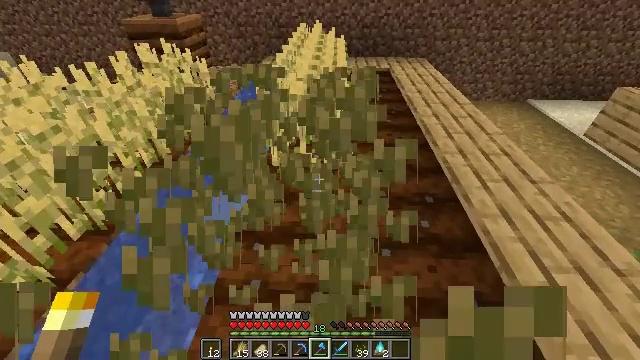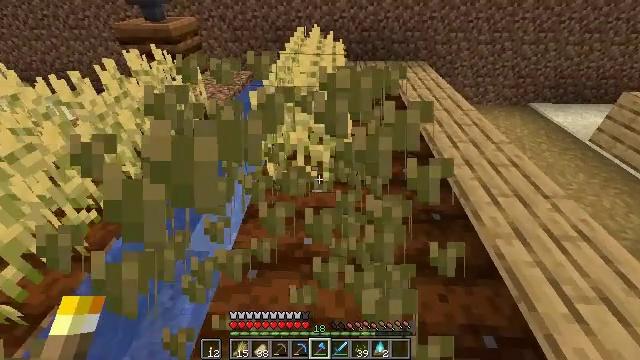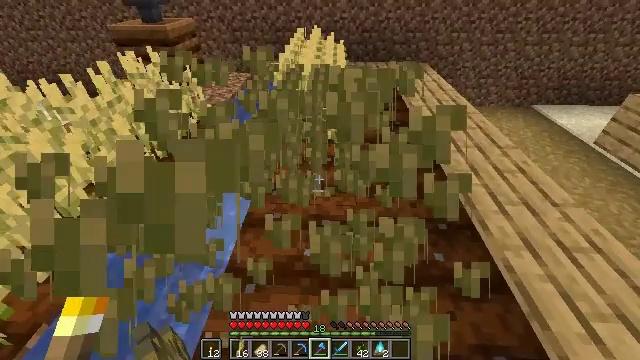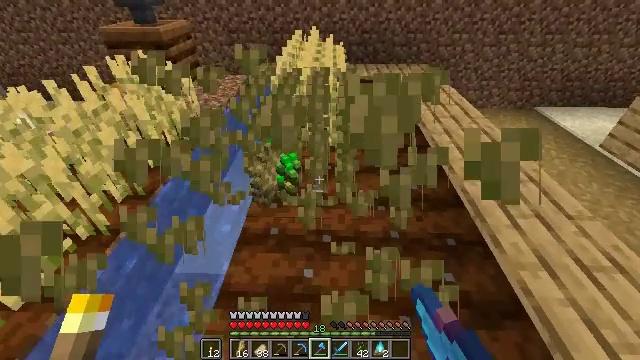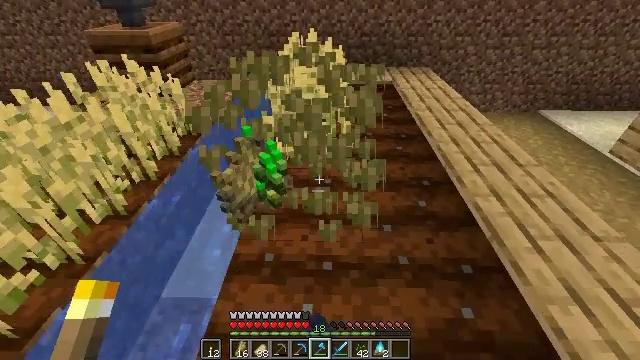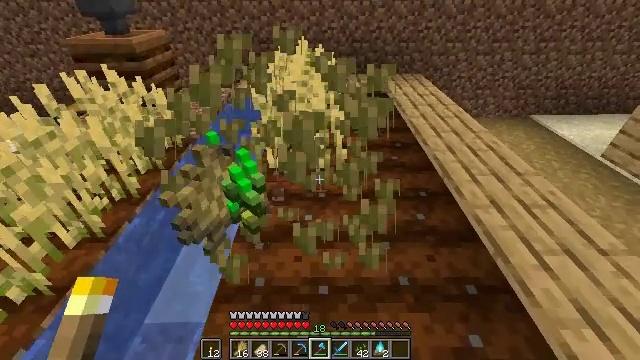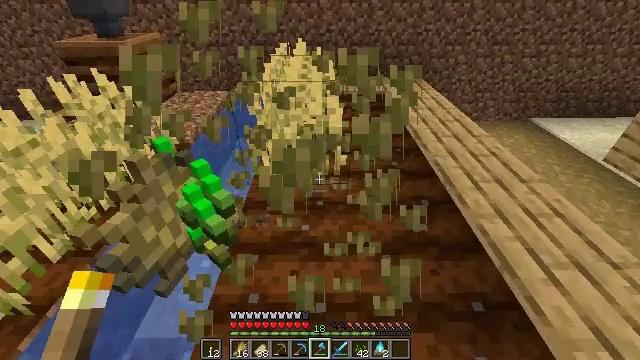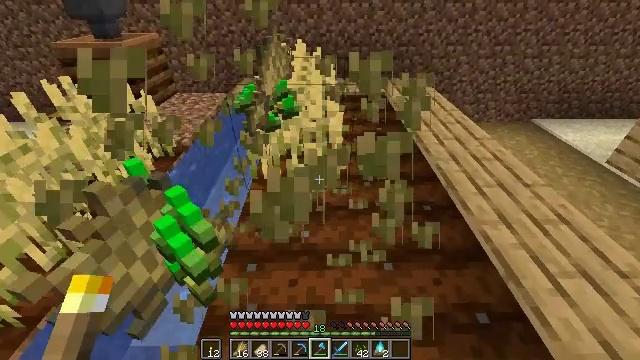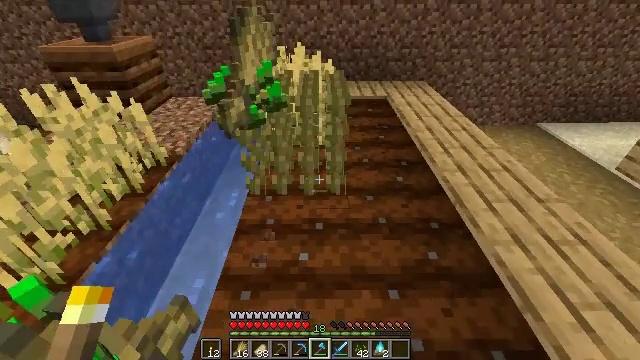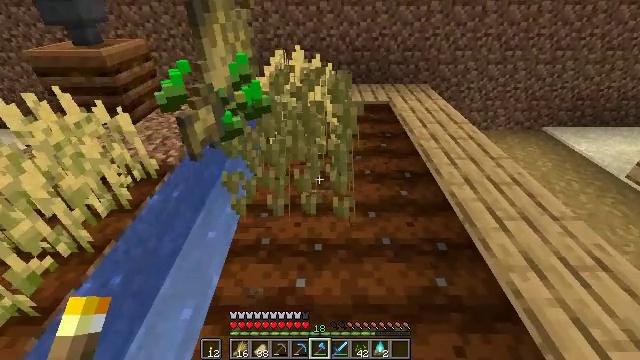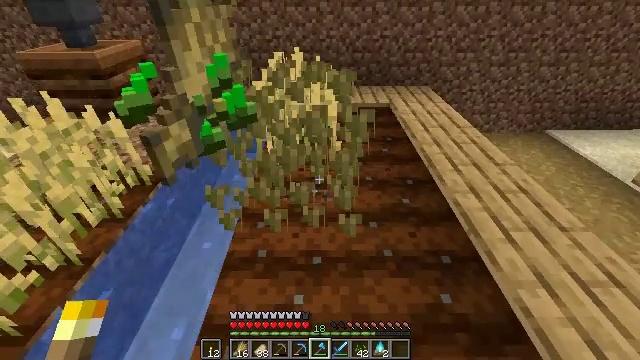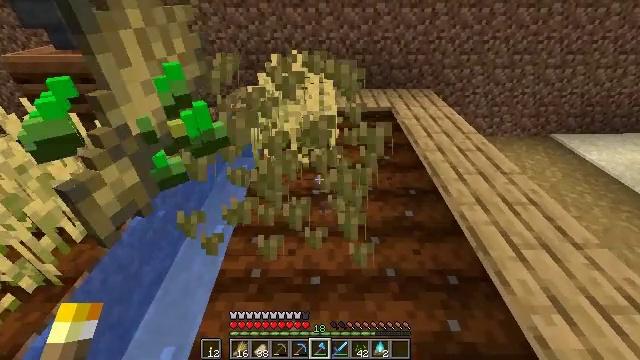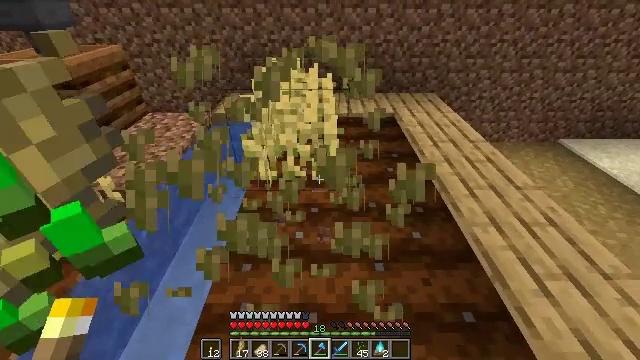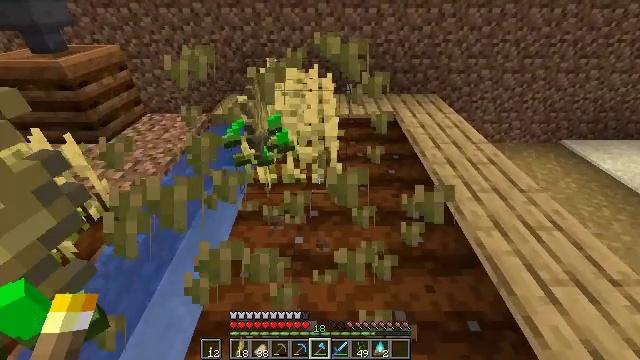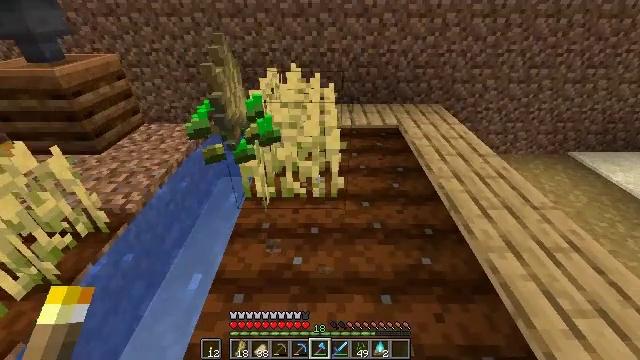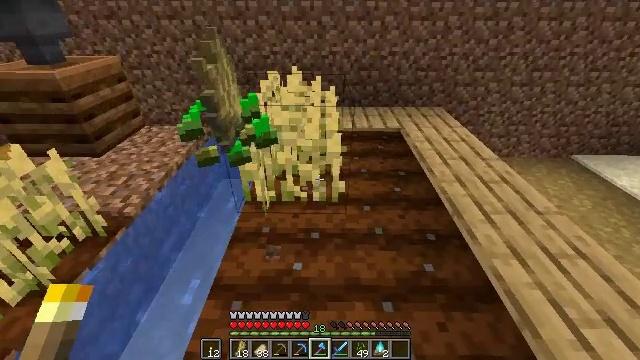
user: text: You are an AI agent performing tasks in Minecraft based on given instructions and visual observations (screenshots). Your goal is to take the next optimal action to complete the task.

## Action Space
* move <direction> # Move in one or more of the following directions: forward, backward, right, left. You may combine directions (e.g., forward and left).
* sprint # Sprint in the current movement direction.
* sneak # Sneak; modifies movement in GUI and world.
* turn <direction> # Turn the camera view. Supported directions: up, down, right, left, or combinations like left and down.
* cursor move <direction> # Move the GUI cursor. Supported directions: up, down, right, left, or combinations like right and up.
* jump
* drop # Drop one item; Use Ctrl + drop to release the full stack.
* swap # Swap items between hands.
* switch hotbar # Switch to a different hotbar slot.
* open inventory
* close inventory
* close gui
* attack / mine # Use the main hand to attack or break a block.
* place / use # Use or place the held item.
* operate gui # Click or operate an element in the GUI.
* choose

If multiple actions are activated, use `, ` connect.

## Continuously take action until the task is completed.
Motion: motion action
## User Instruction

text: Gather wheat by left-clicking on it.
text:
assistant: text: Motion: move forward
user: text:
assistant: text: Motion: move forward, attack / mine
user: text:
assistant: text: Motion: move forward, attack / mine
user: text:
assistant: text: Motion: move forward, attack / mine
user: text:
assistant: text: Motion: turn right and up
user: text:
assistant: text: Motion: no_op
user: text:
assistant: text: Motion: move forward
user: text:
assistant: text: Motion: move forward, attack / mine
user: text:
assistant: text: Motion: move forward, attack / mine
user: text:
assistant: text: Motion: move forward, attack / mine
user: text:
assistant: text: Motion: move forward
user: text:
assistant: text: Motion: no_op
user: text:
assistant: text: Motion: no_op
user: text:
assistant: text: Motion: move forward, turn up
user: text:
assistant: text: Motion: move forward
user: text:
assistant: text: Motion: move forward
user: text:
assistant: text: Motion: move forward, attack / mine
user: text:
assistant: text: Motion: attack / mine
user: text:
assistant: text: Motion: attack / mine
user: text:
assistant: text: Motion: move forward
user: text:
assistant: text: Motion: move forward
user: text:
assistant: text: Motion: move forward
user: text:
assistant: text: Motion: move forward
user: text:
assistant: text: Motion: move forward, turn left
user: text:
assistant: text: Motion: move forward, turn left
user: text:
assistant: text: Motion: move forward
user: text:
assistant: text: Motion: move forward, attack / mine
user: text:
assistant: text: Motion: move forward, attack / mine
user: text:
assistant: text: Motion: attack / mine
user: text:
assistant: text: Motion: turn left